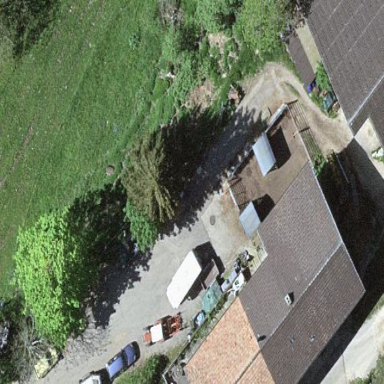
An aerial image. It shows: Farmyard area.